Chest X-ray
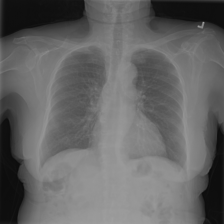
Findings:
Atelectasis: negative
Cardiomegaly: negative
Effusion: negative
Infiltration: negative
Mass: negative
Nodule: negative
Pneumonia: negative
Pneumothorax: negative
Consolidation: negative
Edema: negative
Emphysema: negative
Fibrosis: negative
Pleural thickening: negative
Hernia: negative